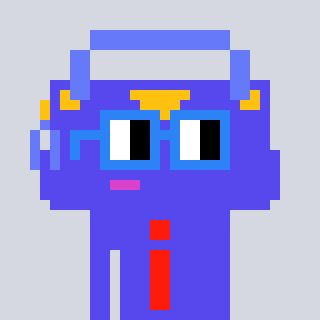
a pixel art character with square blue glasses, a bag-shaped head and a computerblue-colored body on a cool background